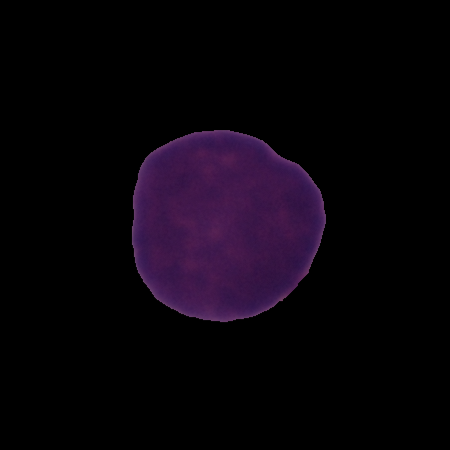
Label: healthy